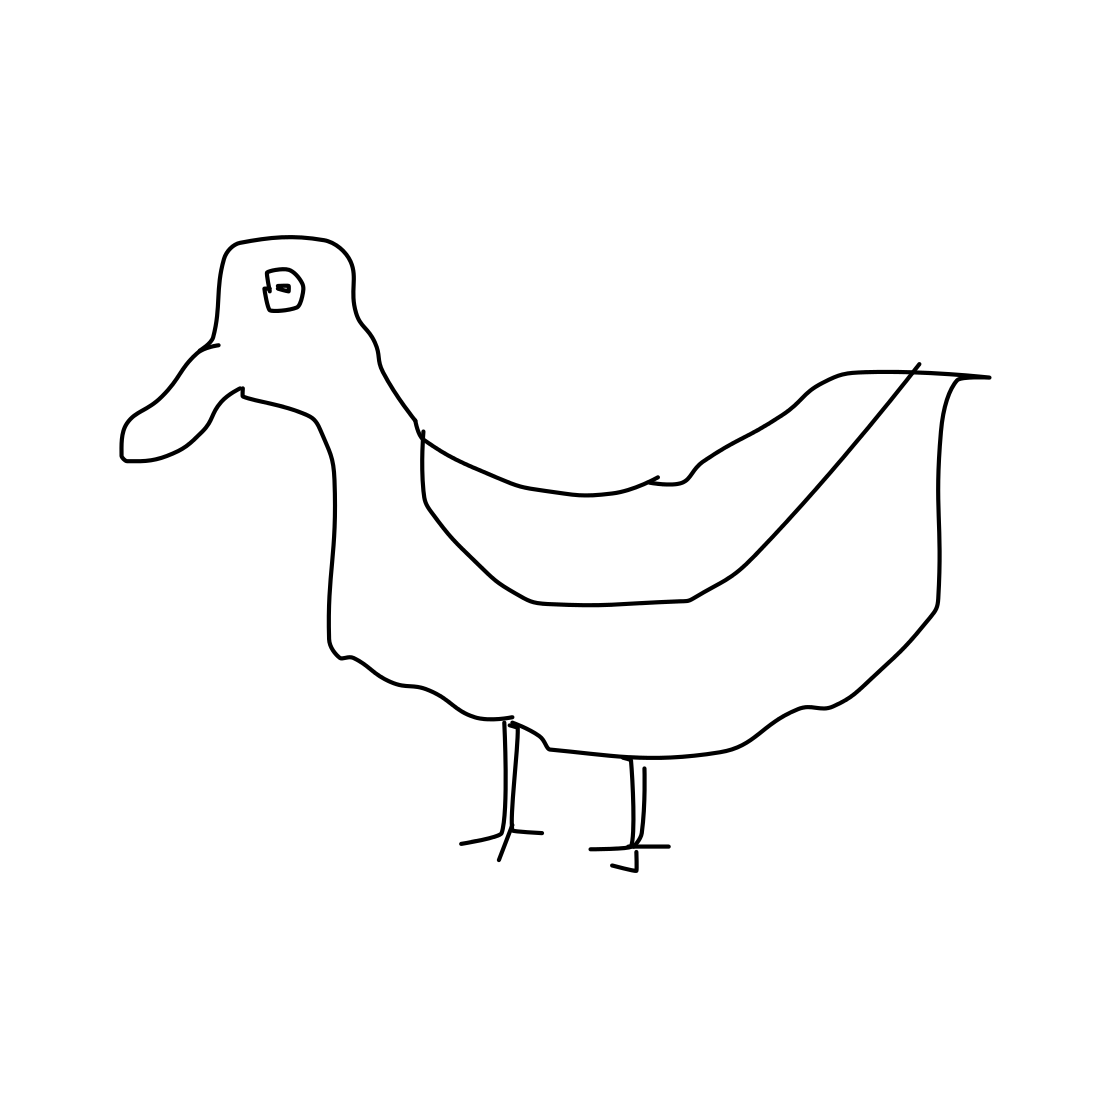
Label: duck